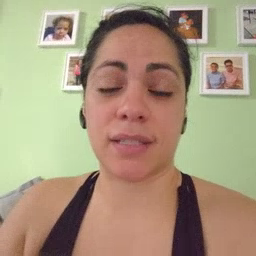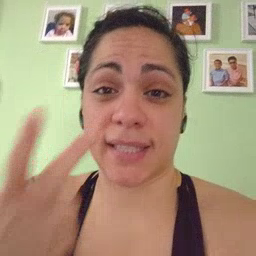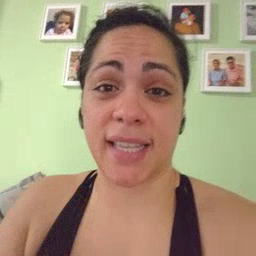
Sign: see